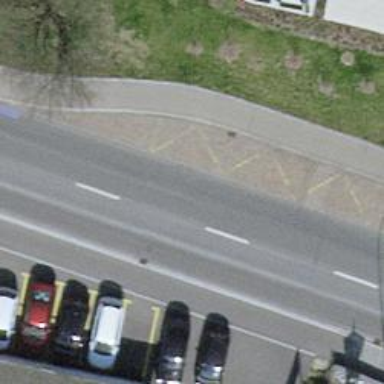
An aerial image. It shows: Public transport stop position.